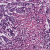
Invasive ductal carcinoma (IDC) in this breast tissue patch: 1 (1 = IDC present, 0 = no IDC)